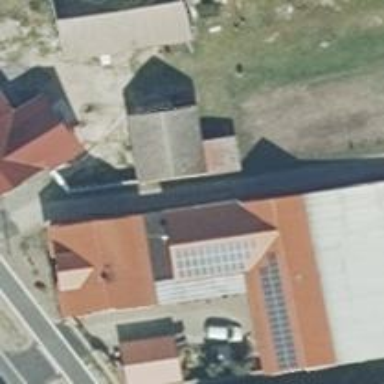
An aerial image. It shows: Building with gabled roof made of red roof tiles.